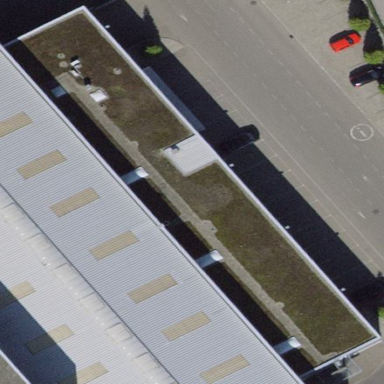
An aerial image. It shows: Industrial building.